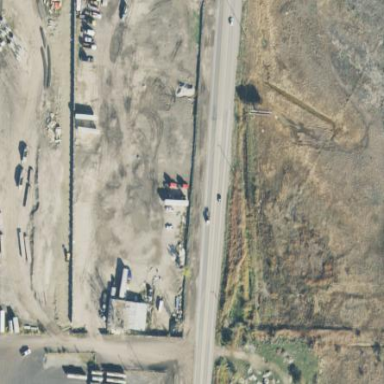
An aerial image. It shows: Scrap yard located in industrial area.